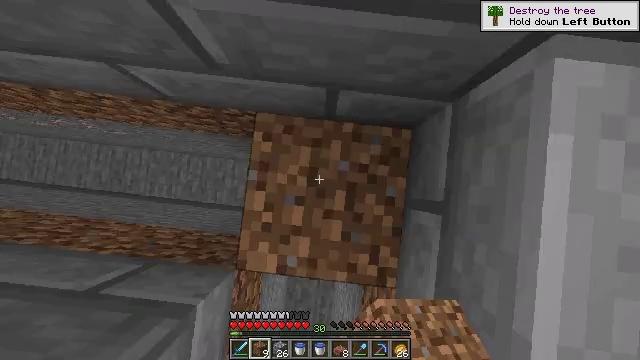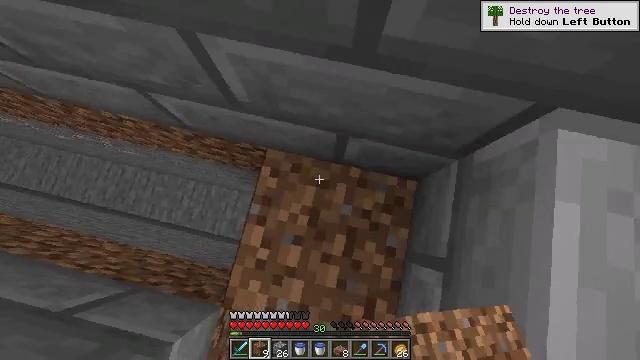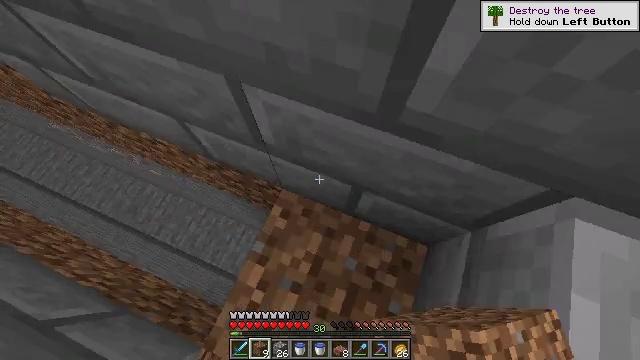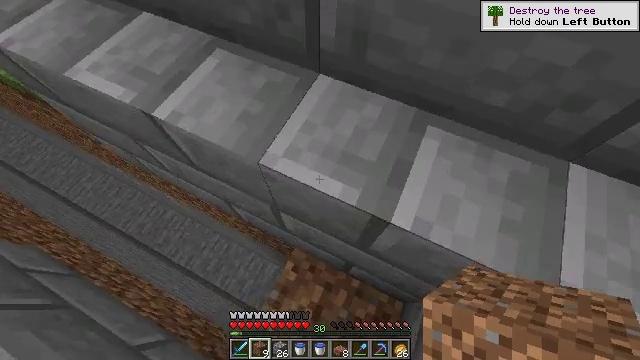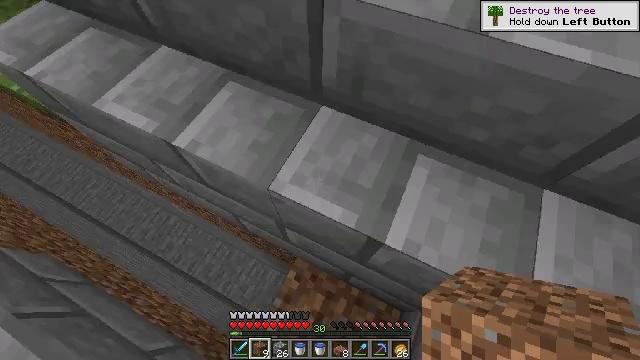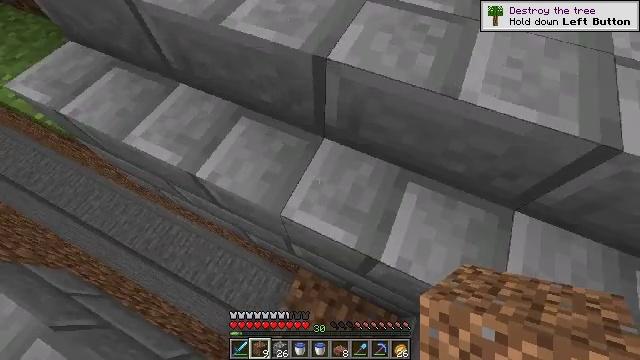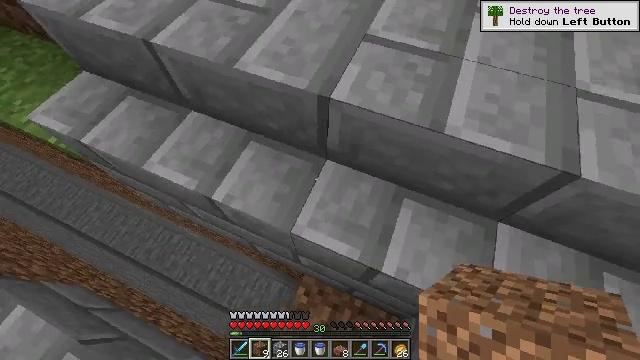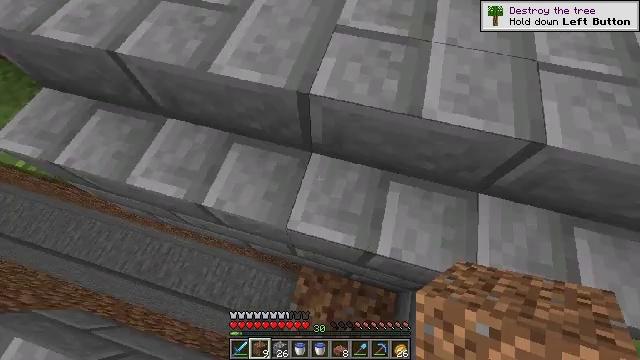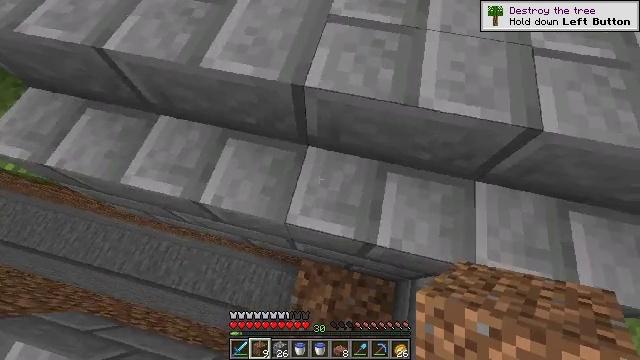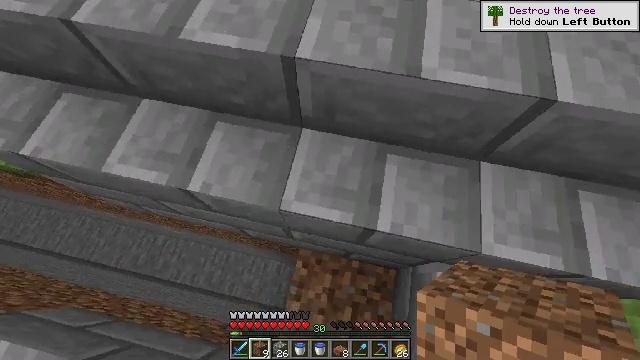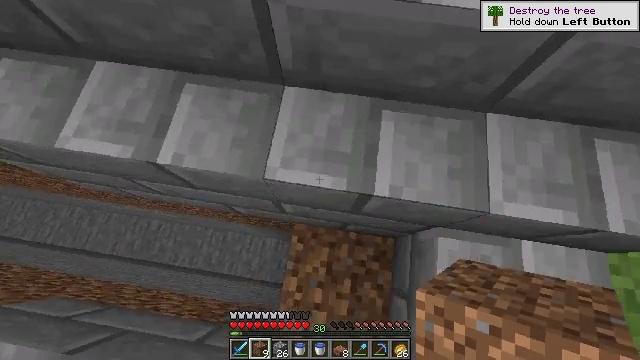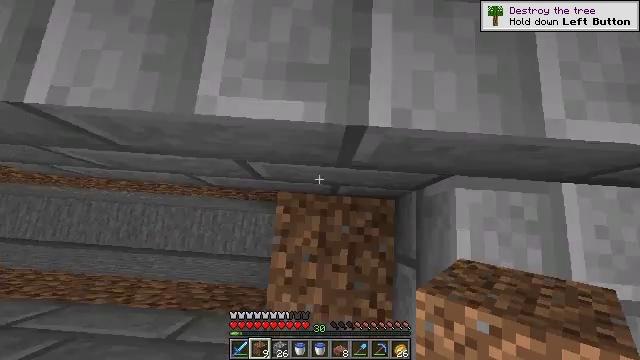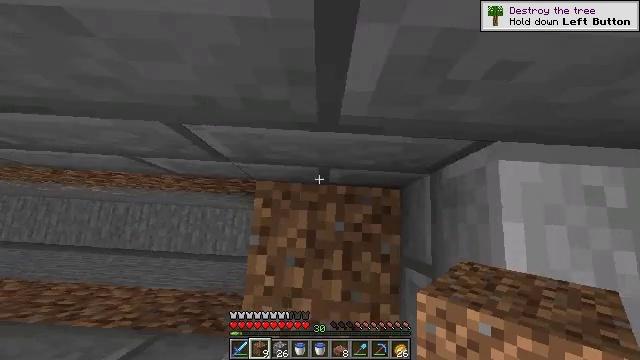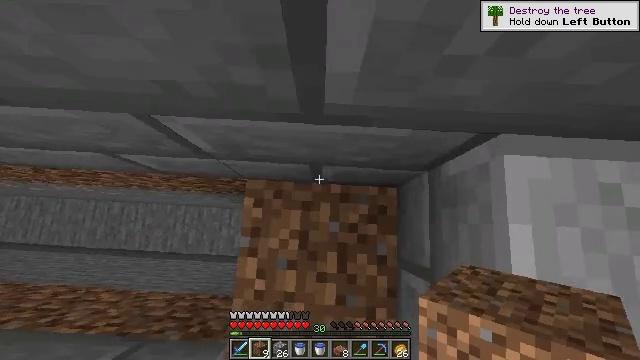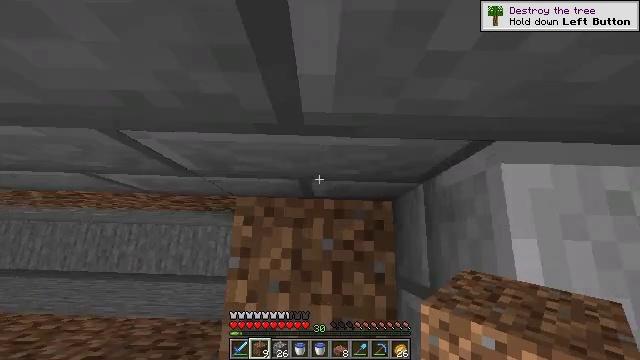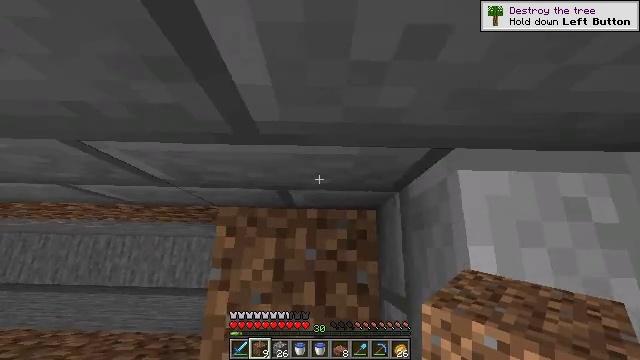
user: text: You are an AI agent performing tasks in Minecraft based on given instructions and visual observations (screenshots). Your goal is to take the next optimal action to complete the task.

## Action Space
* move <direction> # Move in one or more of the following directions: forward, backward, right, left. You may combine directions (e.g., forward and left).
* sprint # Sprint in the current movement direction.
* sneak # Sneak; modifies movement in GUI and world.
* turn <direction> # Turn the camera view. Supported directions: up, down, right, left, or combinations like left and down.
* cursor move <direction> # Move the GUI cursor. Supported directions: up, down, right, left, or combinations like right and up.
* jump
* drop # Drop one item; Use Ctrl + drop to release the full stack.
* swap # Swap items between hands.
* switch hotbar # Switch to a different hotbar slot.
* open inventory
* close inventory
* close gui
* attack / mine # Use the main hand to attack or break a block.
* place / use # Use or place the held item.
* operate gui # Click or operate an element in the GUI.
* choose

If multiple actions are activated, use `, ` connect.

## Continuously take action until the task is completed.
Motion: motion action
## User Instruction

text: Combine cobblestones and redstone to create a dropper.
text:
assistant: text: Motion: turn left and up
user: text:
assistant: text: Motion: move forward, turn left and up, jump
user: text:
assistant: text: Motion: move forward, turn left and up, jump
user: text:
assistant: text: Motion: move forward, jump
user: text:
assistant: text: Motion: move forward, turn right, jump
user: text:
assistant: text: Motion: turn right
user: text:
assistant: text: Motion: move right, turn right and down
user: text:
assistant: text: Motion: move right, turn right and down
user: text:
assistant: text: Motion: move right, turn right and down
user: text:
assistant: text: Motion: move right, turn right and down
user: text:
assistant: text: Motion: move right, turn right and down
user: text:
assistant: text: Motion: move right
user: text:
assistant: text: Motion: move right
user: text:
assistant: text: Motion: turn right and up
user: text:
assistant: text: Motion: turn up
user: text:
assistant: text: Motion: turn up
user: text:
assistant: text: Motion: turn left and up
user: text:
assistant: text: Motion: move forward, turn up, jump
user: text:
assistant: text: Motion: move forward, jump
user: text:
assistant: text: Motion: move forward, jump
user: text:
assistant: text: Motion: move forward and move right, jump
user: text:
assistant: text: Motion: move forward and move right
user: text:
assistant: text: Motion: move forward and move right
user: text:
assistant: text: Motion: move forward and move right
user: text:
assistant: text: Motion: move forward and move right
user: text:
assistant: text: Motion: move forward and move right
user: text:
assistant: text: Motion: move forward and move right
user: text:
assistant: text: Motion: move forward and move right
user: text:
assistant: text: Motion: no_op
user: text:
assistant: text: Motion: no_op